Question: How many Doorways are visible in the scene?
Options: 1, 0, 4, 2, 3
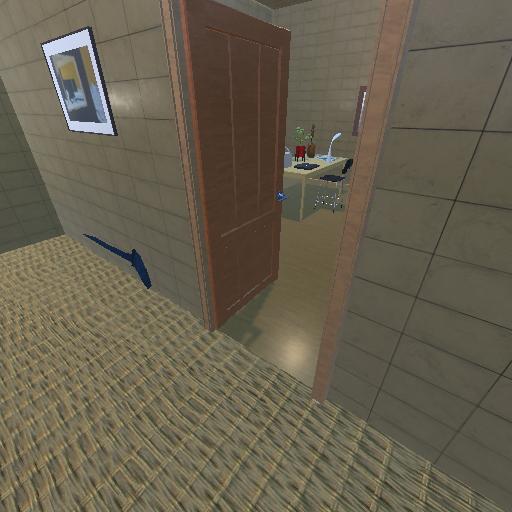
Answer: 1